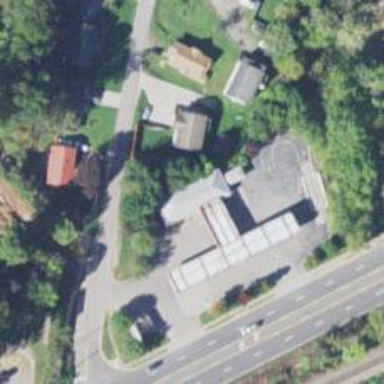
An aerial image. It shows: Convenience shop.